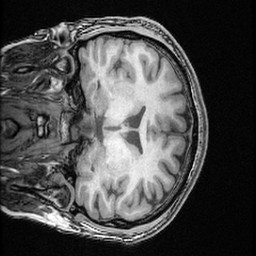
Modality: T1w
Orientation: coronal
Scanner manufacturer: ge
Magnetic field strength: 3 T
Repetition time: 0.008572 s
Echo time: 0.003384 s